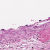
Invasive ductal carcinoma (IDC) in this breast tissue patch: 0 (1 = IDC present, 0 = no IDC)